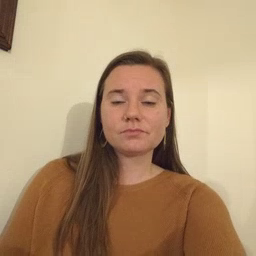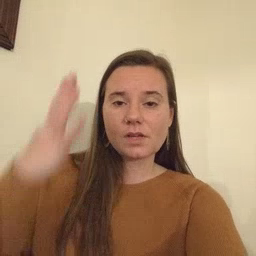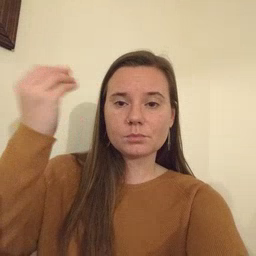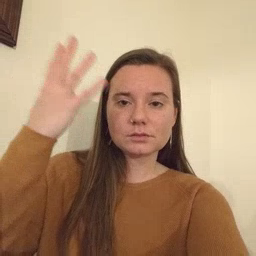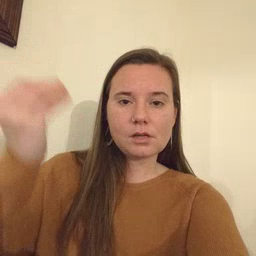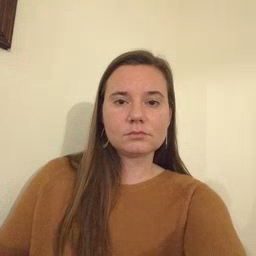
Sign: outside